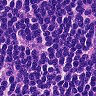
Metastatic tissue present: no